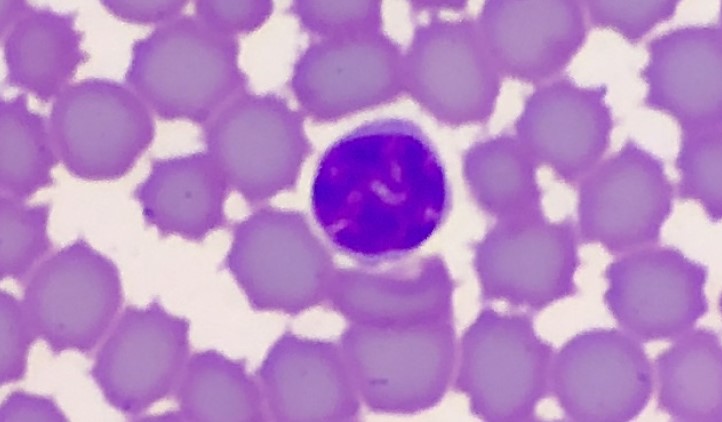
White blood cell type: Lymphocyte